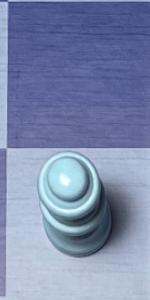
Label: Queen_White